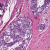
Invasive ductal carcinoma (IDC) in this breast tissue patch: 0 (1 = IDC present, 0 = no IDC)